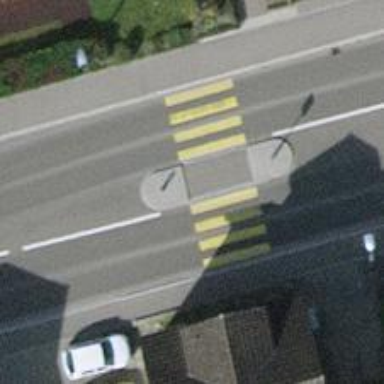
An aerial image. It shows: Marked road crossing with pedestrian island.